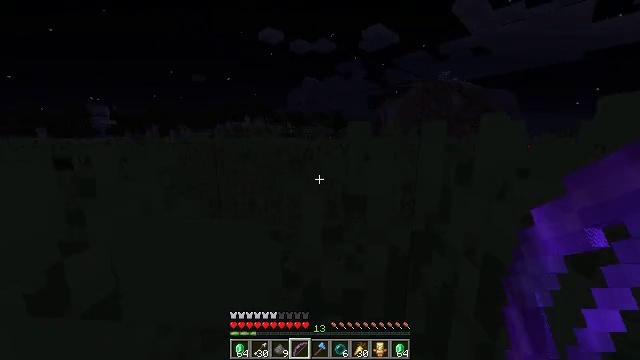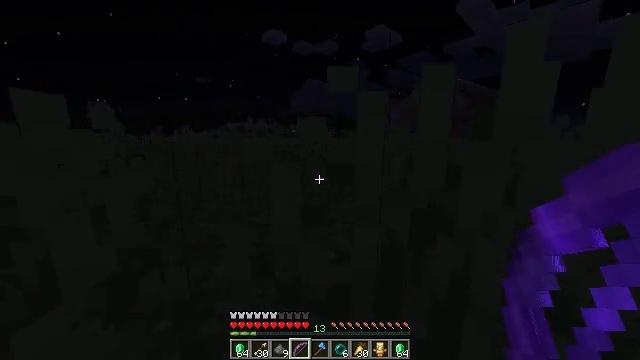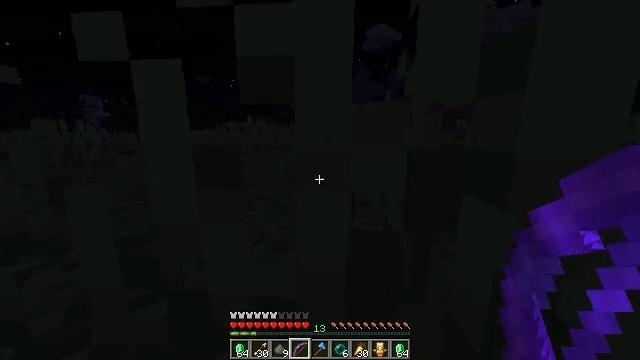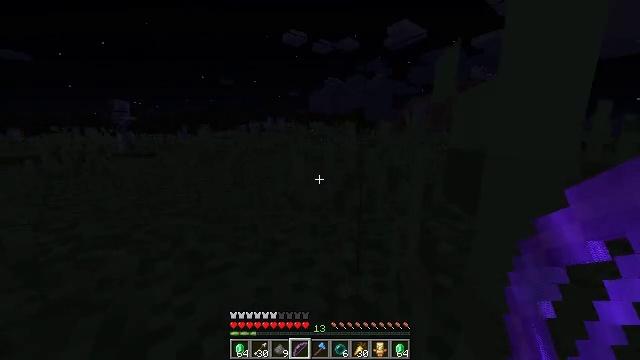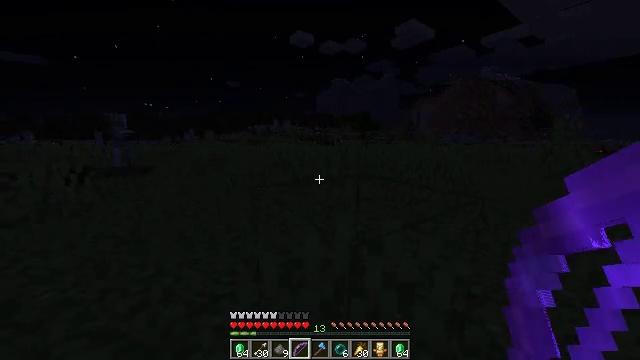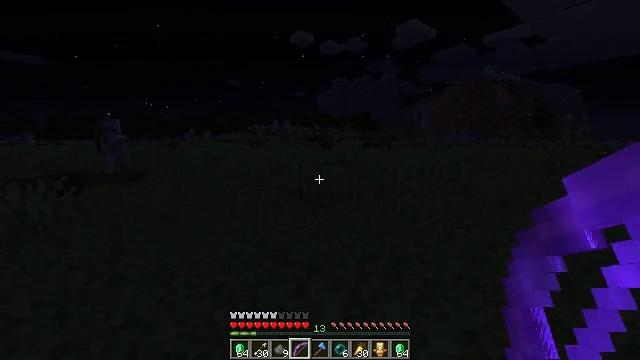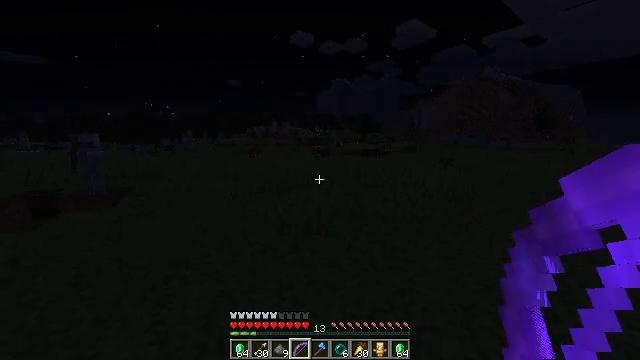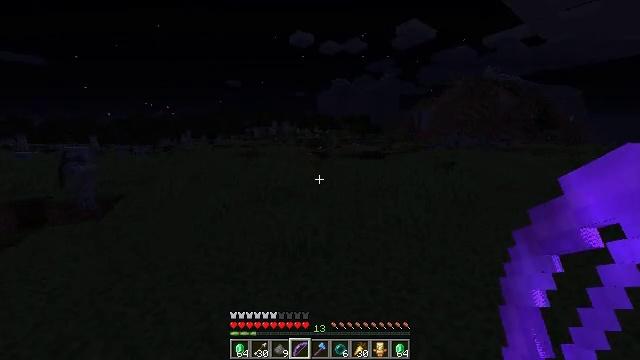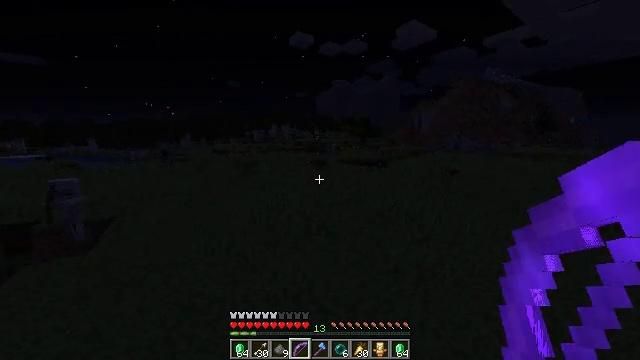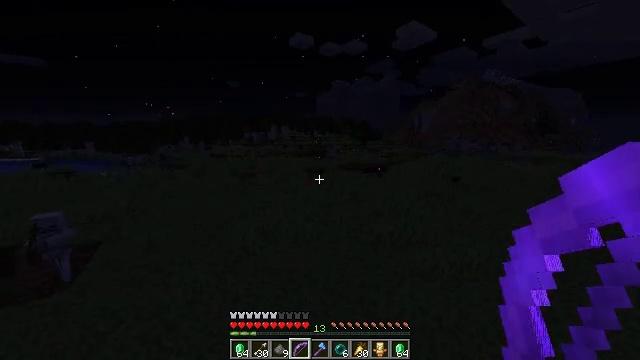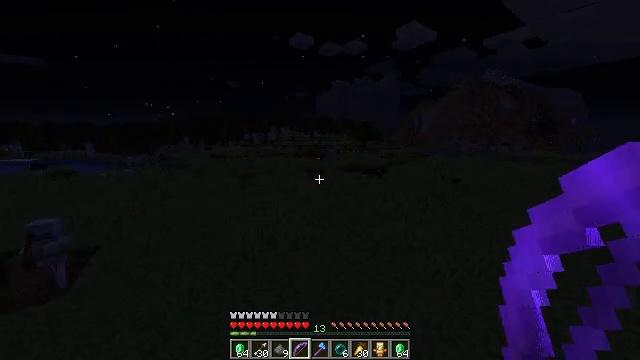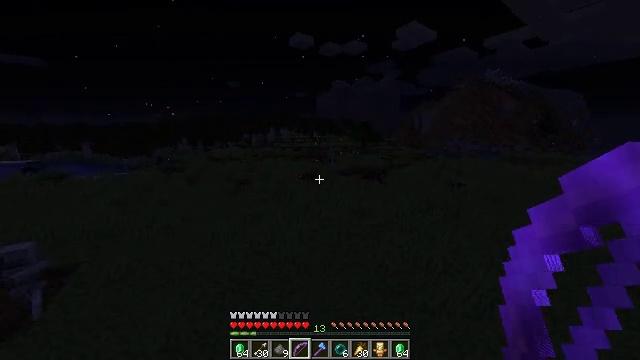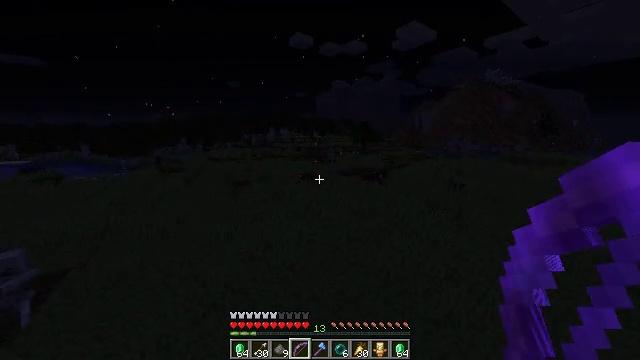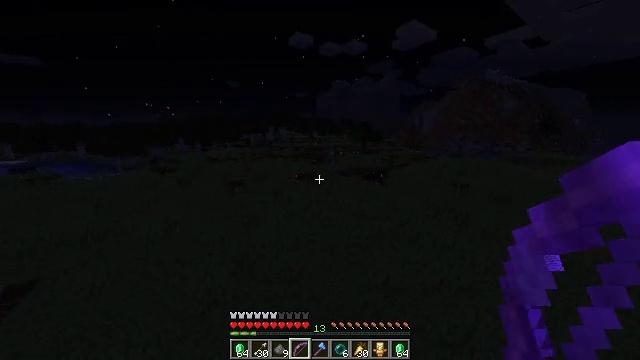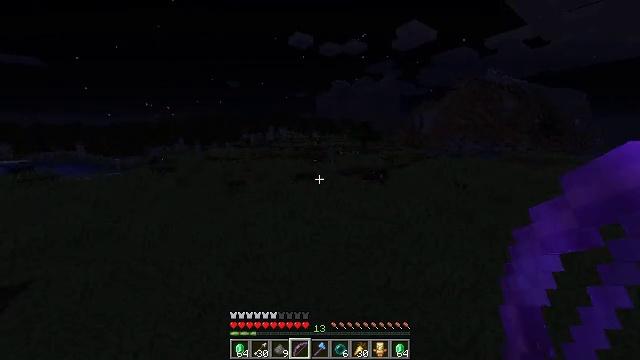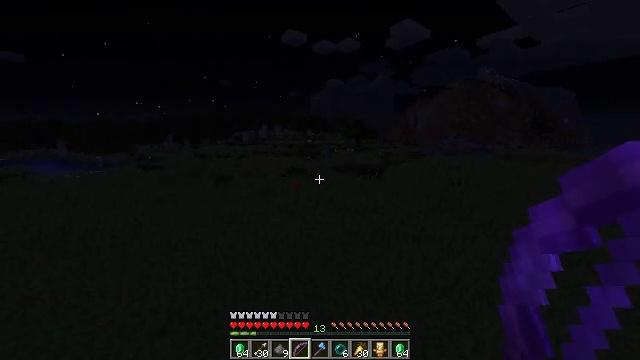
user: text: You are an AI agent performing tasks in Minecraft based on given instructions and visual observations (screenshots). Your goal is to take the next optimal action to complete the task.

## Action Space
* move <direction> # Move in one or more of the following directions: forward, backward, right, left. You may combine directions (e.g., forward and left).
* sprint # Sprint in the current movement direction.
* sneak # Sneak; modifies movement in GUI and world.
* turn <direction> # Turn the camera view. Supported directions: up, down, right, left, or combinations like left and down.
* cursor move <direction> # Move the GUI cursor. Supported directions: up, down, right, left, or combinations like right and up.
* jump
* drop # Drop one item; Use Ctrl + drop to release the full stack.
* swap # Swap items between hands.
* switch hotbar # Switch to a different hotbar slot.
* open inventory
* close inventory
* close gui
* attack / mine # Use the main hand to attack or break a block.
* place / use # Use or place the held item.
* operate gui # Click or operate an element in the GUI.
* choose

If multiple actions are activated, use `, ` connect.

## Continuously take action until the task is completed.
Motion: motion action
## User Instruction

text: Craft a firework rocket.
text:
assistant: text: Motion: move forward, sprint, jump
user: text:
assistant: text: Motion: move forward, sprint, jump
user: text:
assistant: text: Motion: move forward, sprint, turn left, jump
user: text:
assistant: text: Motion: move forward, sprint, turn left, jump
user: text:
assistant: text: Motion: move forward, sprint, jump
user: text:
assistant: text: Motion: move forward, sprint, jump
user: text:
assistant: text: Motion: move forward, sprint, jump
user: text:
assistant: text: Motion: move forward, sprint, jump
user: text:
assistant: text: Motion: move forward, sprint, jump
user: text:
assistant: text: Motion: move forward, sprint, jump
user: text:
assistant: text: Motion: move forward, sprint, jump
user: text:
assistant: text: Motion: move forward, sprint, jump
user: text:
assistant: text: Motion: move forward, sprint, jump
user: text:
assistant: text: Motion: move forward, sprint
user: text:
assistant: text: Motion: move forward, sprint, turn right
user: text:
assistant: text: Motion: move forward, sprint, turn right, jump
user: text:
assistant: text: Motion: move forward, sprint, turn right, jump
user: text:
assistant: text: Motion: move forward, sprint, turn right, jump
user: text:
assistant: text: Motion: move forward, sprint, turn right, jump
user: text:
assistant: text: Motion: move forward, sprint, turn right and down, jump
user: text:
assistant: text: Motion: move forward, sprint, turn right, jump
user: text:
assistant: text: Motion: move forward, sprint, turn right, jump
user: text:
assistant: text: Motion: move forward, sprint, turn right, jump
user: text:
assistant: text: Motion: move forward, sprint, jump
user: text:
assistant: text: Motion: move forward, sprint, jump
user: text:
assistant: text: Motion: move forward, sprint, jump
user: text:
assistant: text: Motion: move forward, sprint, jump
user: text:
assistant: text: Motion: move forward, sprint, jump
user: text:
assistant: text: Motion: move forward, sprint, jump
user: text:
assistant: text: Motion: move forward, sprint, turn right, jump